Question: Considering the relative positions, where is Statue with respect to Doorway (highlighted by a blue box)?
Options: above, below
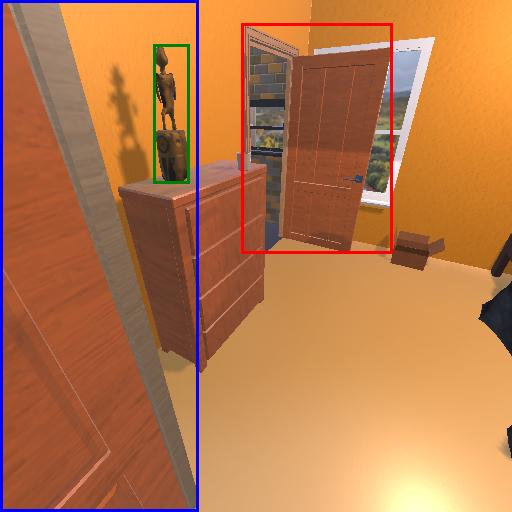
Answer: above